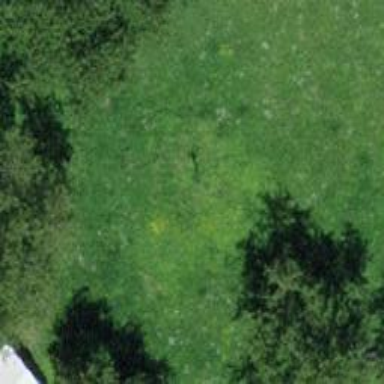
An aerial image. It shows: Broadleaved tree with lush leaves.